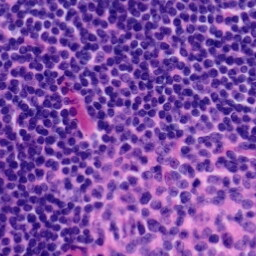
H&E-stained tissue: Tonsil